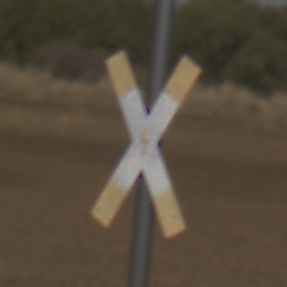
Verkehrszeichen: Andreaskreuz
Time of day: MorningAfternoon
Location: Outdoor (Nature)
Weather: PartlyCloudy
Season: NotSpecified
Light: Natural